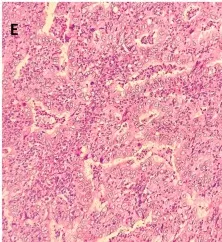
Adenocarcinoma in biopsy: High magnification [(E), hematoxylin-eosin, x 400.
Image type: pathology (h&e)